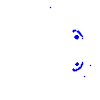
Particle: pion